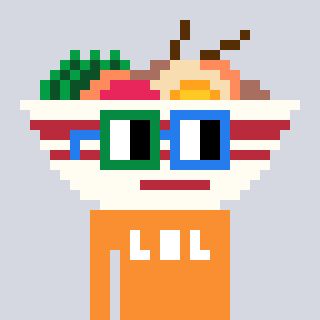
a pixel art character with square green and blue glasses, a noodles-shaped head and a orange-colored body on a cool background